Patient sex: M
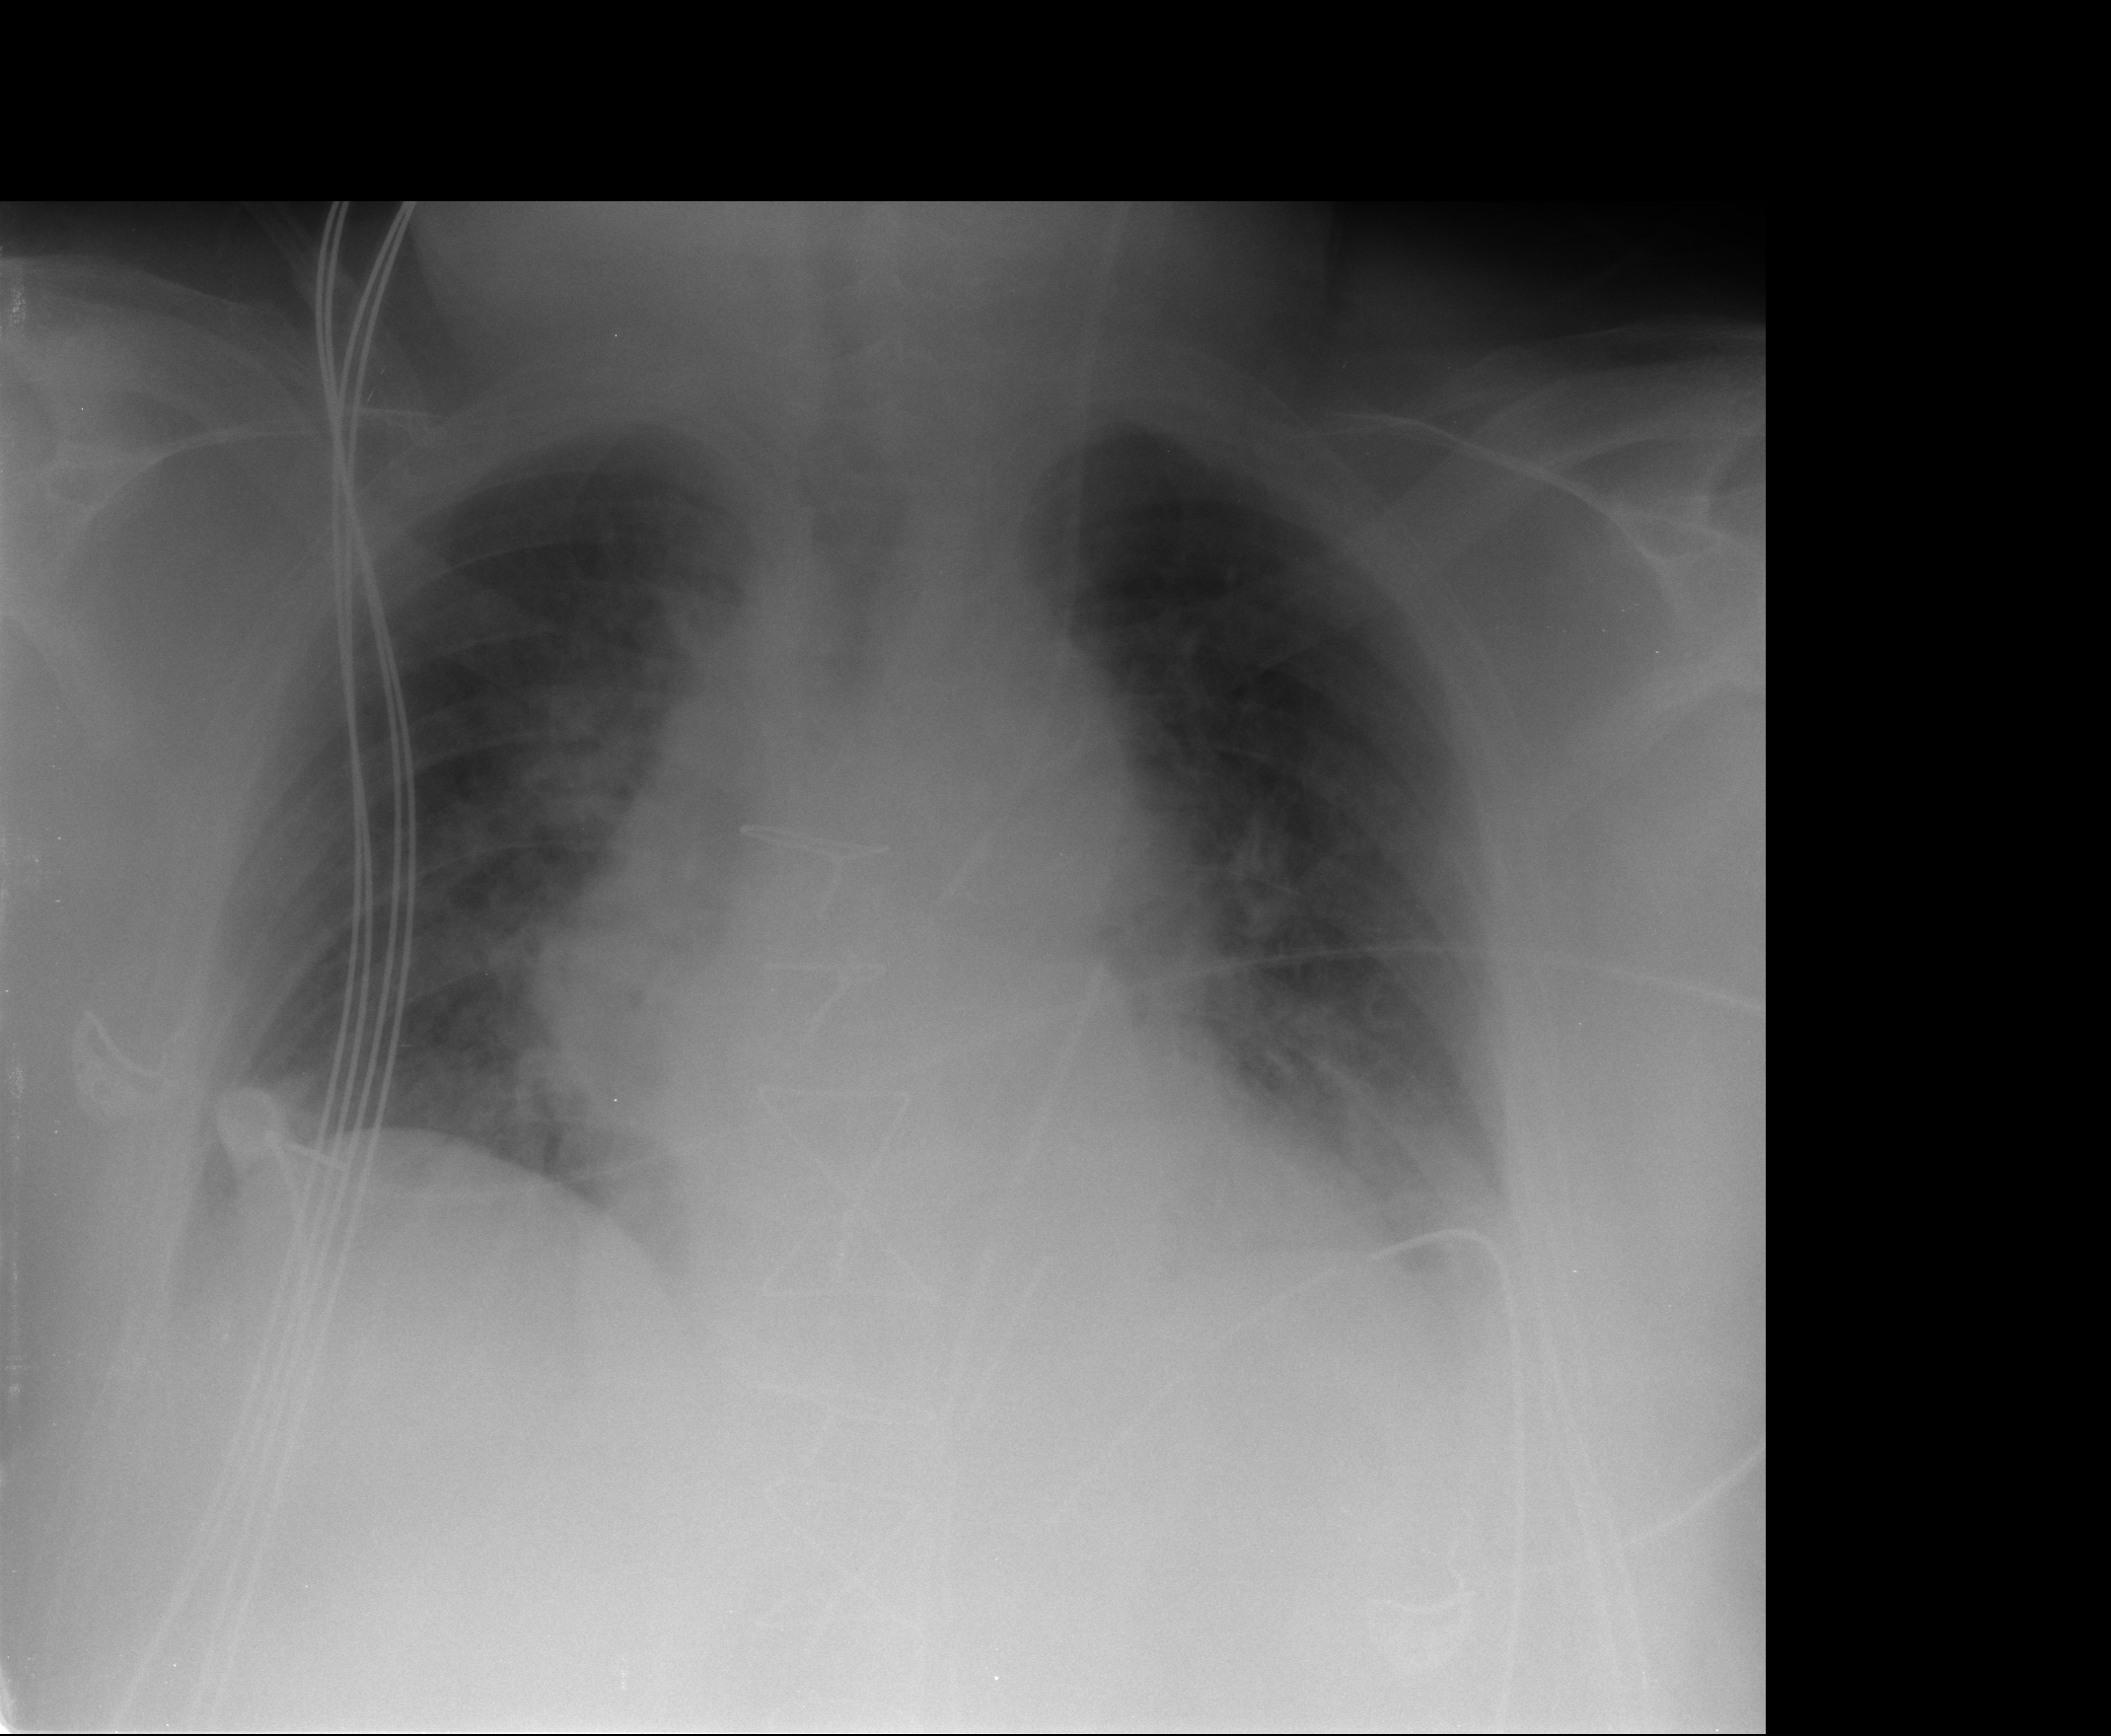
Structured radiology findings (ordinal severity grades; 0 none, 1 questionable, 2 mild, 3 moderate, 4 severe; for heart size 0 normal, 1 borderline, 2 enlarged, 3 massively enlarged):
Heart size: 1
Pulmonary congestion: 2
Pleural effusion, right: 0
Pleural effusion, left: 2
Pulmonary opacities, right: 2
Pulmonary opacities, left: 2
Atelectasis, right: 1
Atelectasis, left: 2